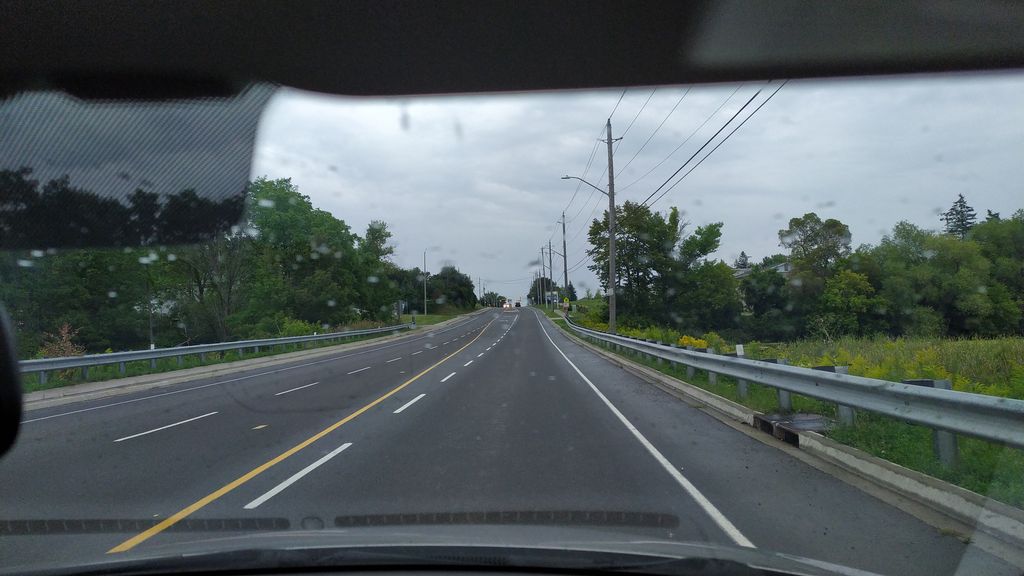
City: kitchener-waterloo